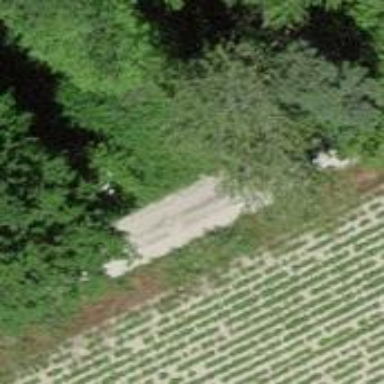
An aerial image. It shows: Agricultural vehicle track with grade2 tracktype.